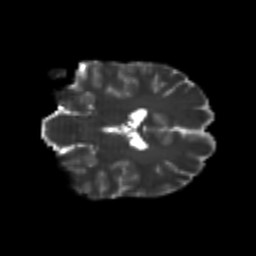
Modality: T2w
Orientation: coronal
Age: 23
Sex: female
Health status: healthy
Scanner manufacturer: philips
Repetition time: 7.388 s
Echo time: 0.08599 s